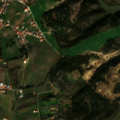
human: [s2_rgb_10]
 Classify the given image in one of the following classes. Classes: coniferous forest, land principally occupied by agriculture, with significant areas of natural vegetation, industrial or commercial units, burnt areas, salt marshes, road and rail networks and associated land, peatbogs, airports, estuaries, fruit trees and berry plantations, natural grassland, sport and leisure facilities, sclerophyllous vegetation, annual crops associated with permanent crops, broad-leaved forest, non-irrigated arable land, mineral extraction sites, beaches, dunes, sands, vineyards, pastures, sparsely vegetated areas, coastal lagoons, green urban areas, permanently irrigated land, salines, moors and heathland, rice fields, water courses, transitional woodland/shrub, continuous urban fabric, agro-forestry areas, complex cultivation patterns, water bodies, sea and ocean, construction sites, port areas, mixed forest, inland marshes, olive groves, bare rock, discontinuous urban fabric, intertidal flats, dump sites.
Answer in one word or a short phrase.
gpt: discontinuous urban fabric, permanently irrigated land, vineyards, complex cultivation patterns, broad-leaved forest, transitional woodland/shrub